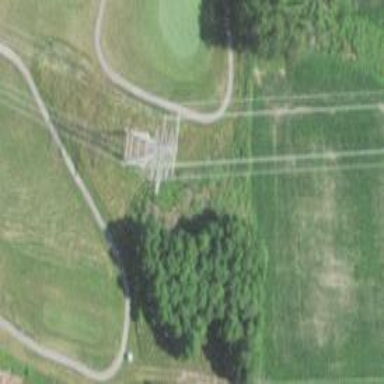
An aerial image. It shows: Lattice structure tower used for power distribution.